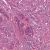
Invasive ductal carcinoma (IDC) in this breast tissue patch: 1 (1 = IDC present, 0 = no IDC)